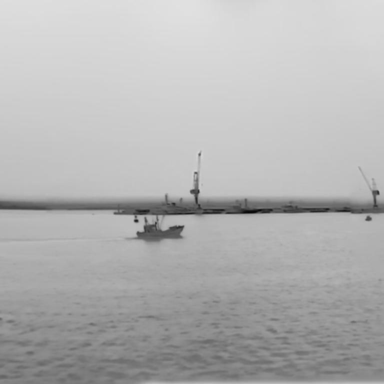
There is a bulk_carrier in the infrared image.